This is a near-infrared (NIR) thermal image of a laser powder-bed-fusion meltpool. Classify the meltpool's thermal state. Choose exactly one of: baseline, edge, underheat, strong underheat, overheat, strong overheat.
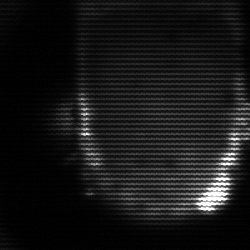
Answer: baseline